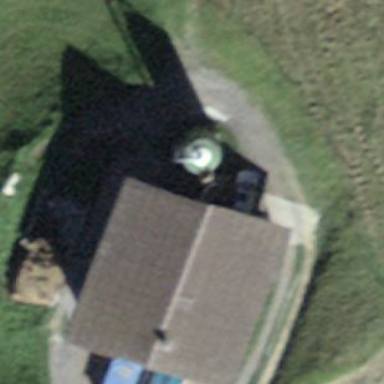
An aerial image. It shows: Barn.